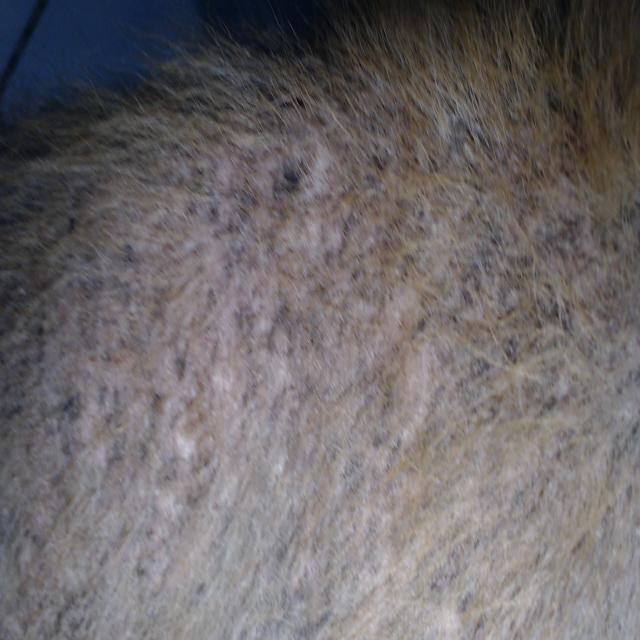
Canine demodicosis (Demodex mange) — caused by Demodex canis mites. Presents with alopecia, follicular papules, pustules, and comedones. Often localized on face and forelimbs.